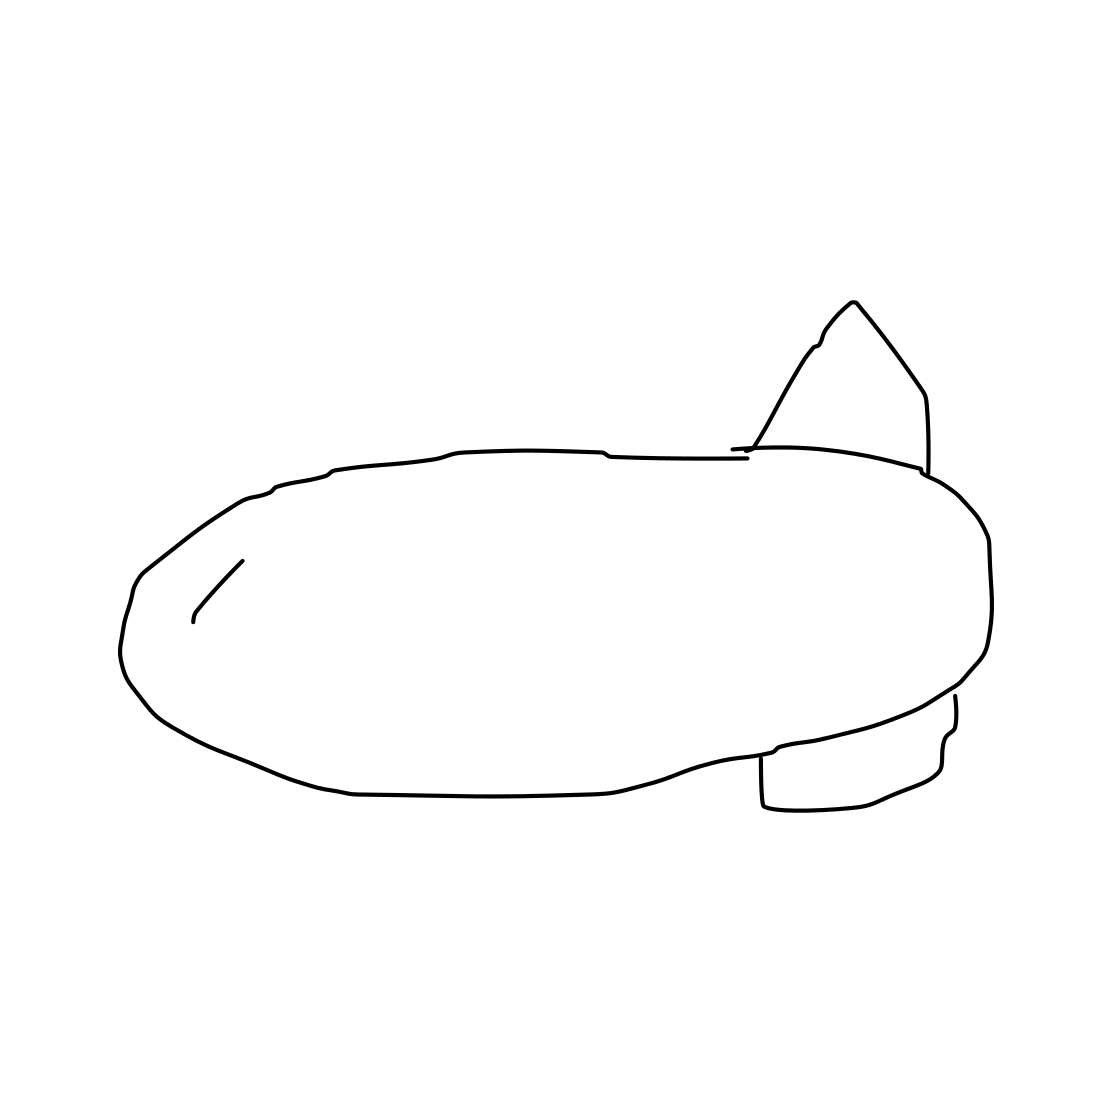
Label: blimp